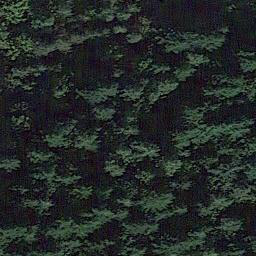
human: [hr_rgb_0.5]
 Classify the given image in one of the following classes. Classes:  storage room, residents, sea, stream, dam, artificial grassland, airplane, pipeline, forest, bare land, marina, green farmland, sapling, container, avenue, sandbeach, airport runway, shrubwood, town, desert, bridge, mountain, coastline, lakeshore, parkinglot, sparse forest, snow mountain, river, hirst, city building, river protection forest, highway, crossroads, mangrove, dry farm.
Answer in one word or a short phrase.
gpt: forest